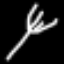
Label: fork